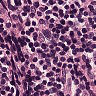
Metastatic tissue present: no